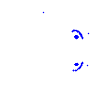
Particle: pion